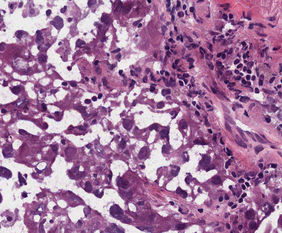
Tumor epithelial tissue: yes
Tumor-associated stroma tissue: yes
Normal tissue: no